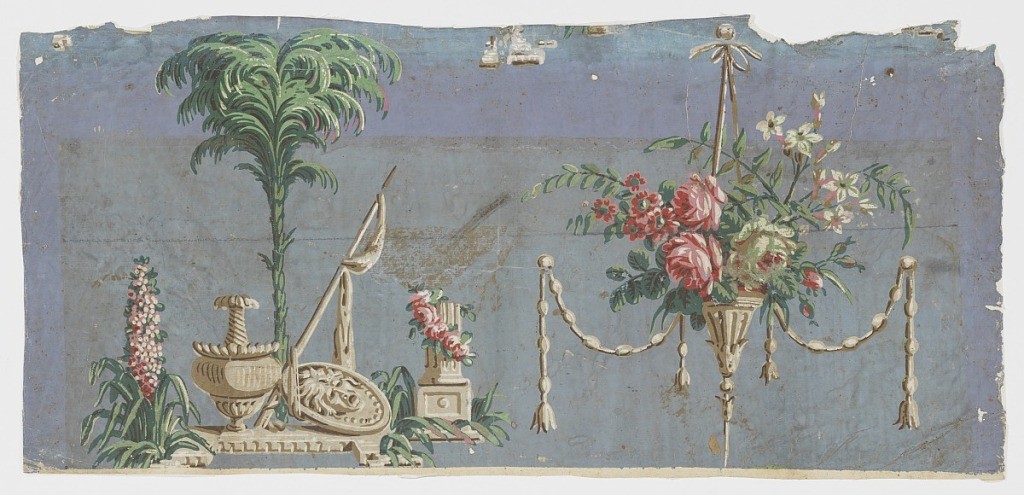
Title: Sidewall - fragment
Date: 1780–90
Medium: Block printed on handmade paper
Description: Whole width of paper, but incomplete repeat. On blue, faded ground a vase, a shield, a drapery-hung spear and a flower-decorated column fragment grouped under a palm tree. To the right, conical flower holder with bouquet and tasseled ropes.